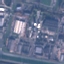
Land use / land cover class: Industrial